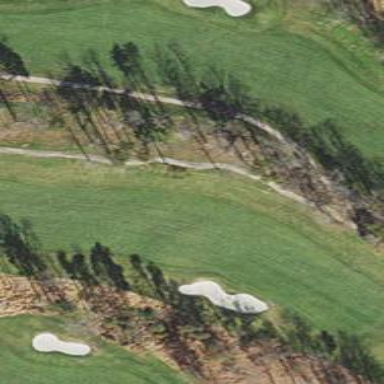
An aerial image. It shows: View of golf hole.